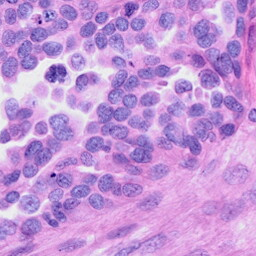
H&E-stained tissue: Ovarian